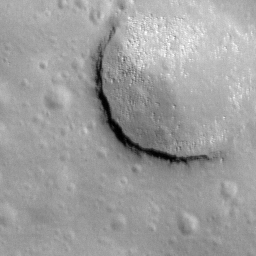
Pit: Mare Moscoviense Pit
Host crater: Mare Moscoviense
Host type: mare
Lunar coordinates: latitude 29.503, longitude 150.465